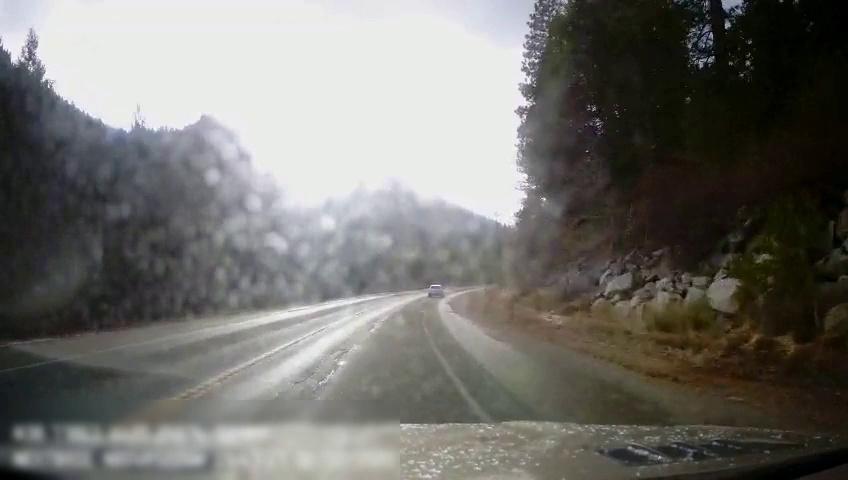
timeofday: Day
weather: Sunny
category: Drivable Space
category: Vehicles | Car
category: Lanes | Opposite Lane
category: Lanes | Current Lane
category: Lanes | Current Lane
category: Lanes | Current Lane